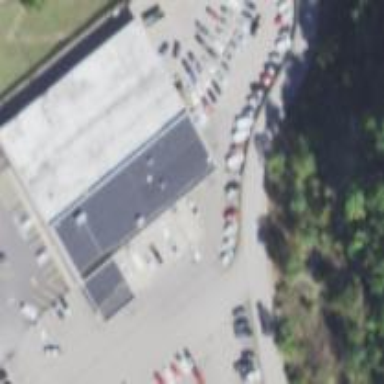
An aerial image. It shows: Car rental service.